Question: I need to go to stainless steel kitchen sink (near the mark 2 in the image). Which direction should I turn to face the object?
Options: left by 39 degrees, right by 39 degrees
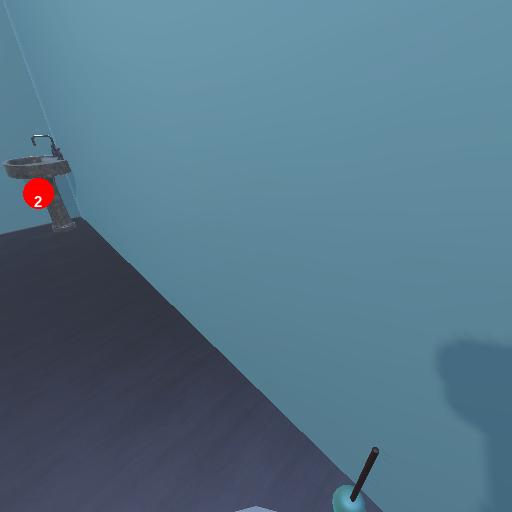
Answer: left by 39 degrees